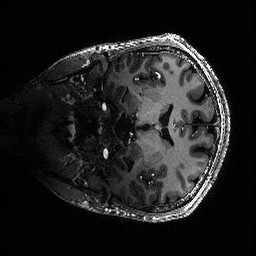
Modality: T1w
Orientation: coronal
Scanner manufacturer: siemens
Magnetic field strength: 6.98 T
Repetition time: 2.82 s
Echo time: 0.00286 s